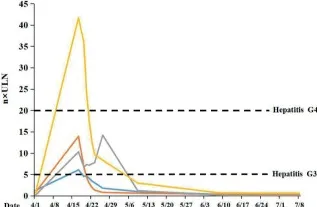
Myocarditis+ Hepatitis: cardiac markers, and ,hepatic transaminase were used to monitor myocarditis, and ,hepatitis, respectively, after immunotherapy.
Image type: chart (chart)